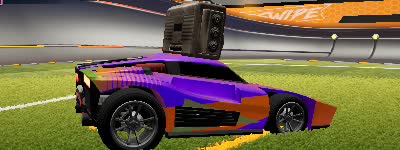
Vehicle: breakout